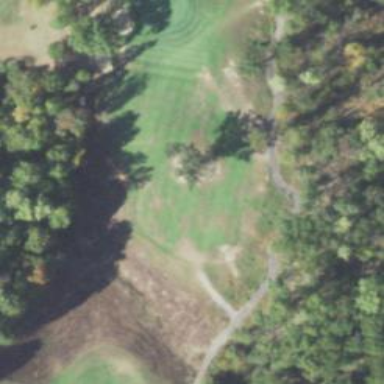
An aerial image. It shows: Area with grass used as rough in golf course.